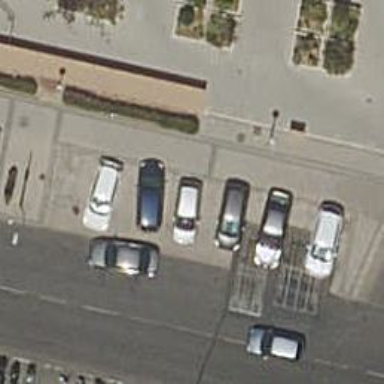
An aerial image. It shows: Motorcycle parking area.